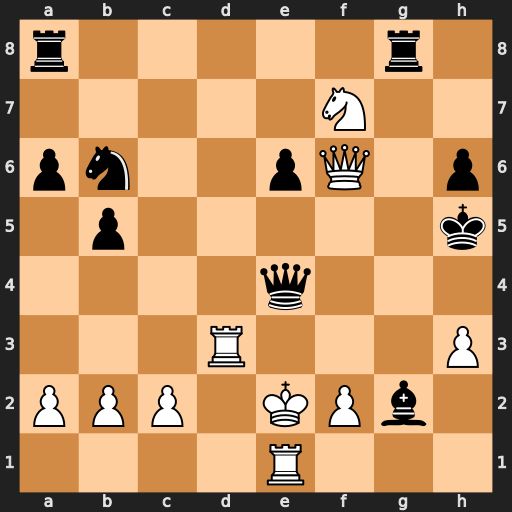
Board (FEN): r5r1/5N2/pn2pQ1p/1p5k/4q3/3R3P/PPP1KPb1/4R3
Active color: w
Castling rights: -
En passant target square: -
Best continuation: Kd1 Rg6 Qe5+ Qxe5 Rxe5+